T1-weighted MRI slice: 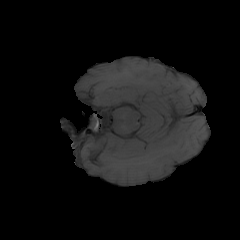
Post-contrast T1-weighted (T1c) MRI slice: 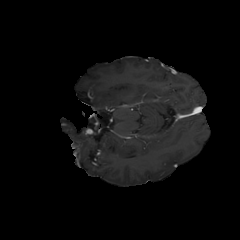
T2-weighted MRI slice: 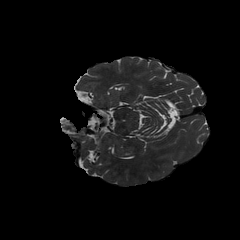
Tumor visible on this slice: no